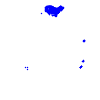
Particle: electron